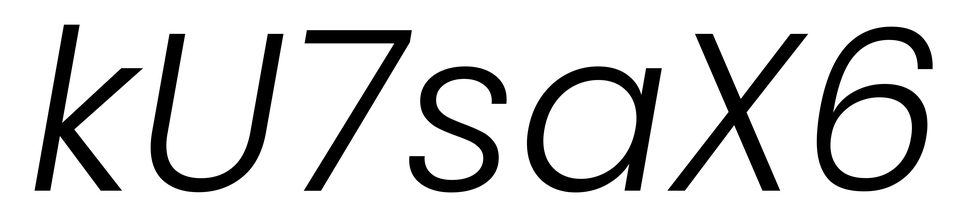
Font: Poppins-LightItalic